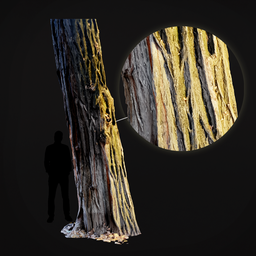
Label: nature